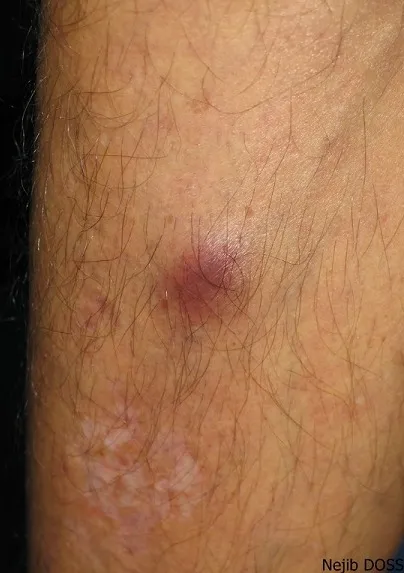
An infiltrated erythematous plaque on the right leg.
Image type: medical_photograph (skin_photograph)